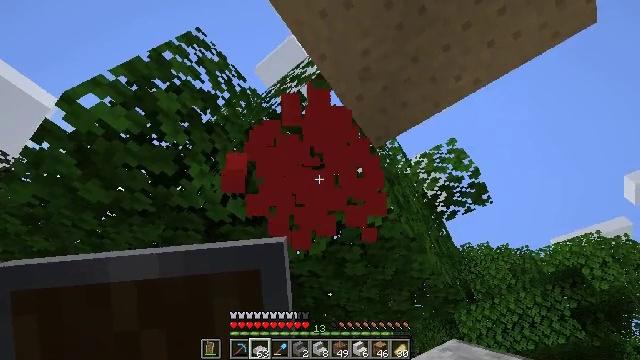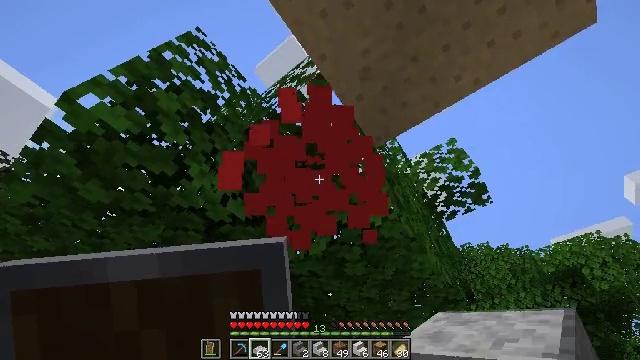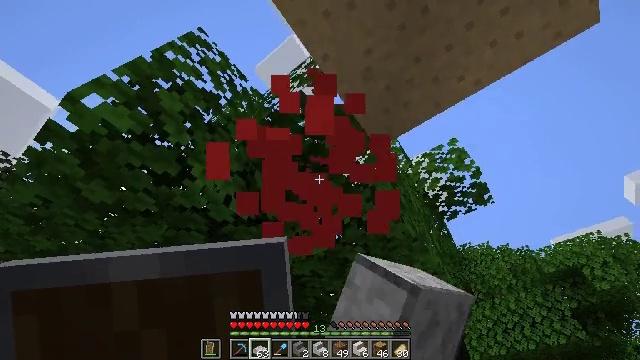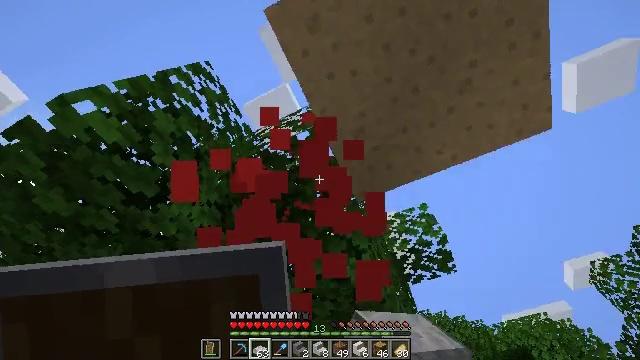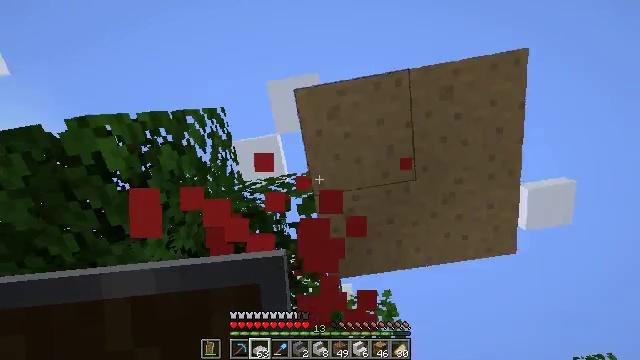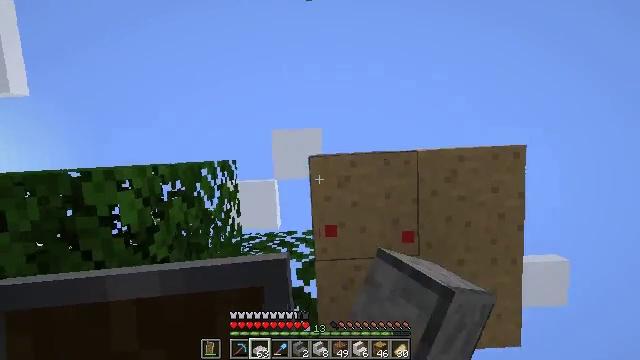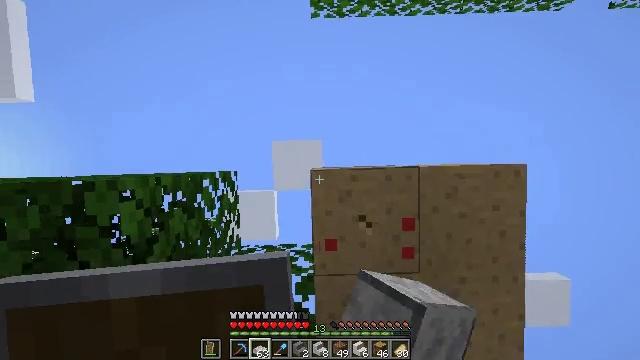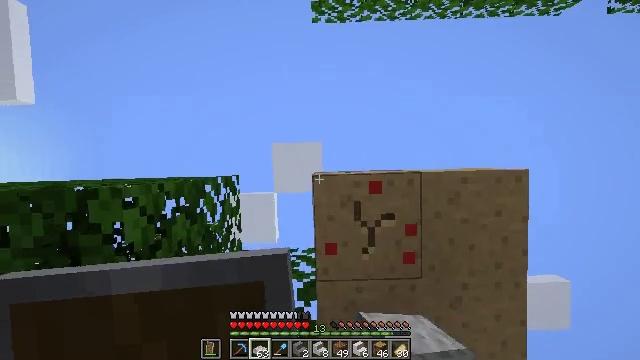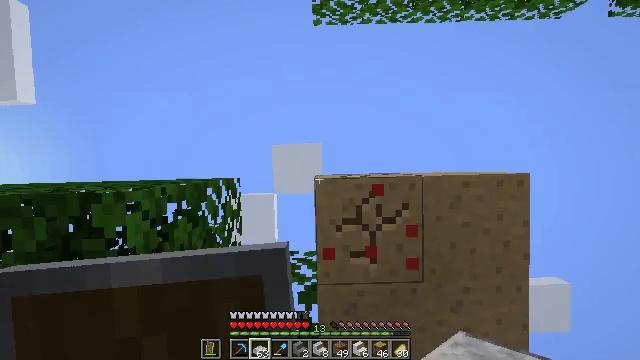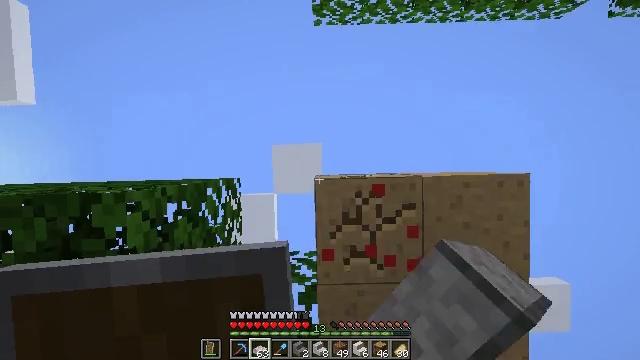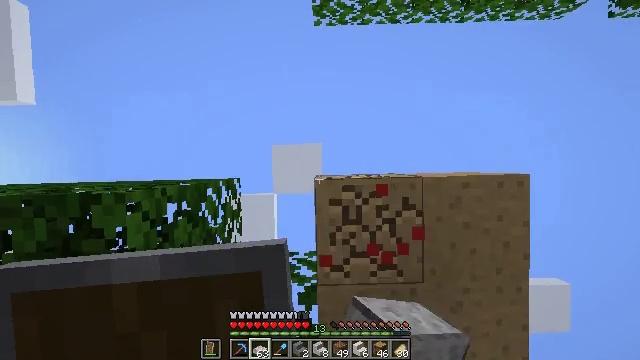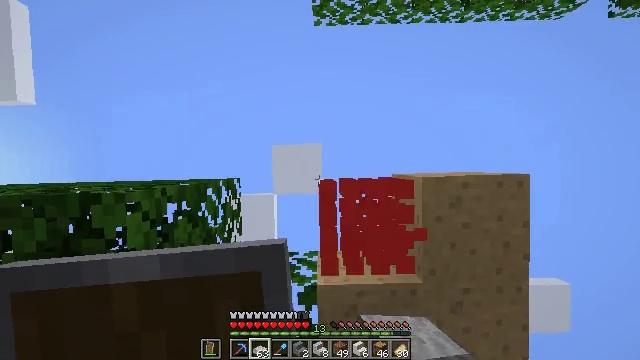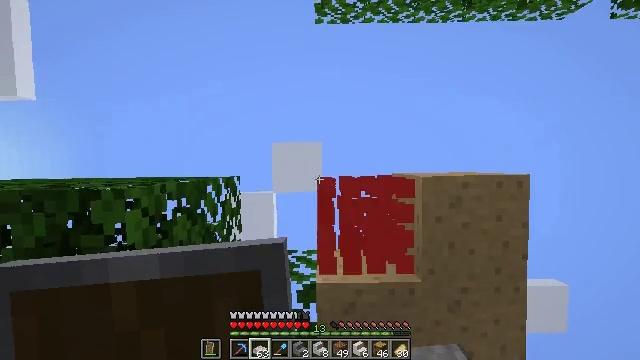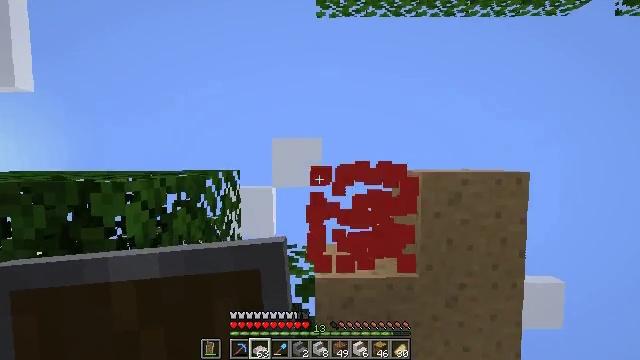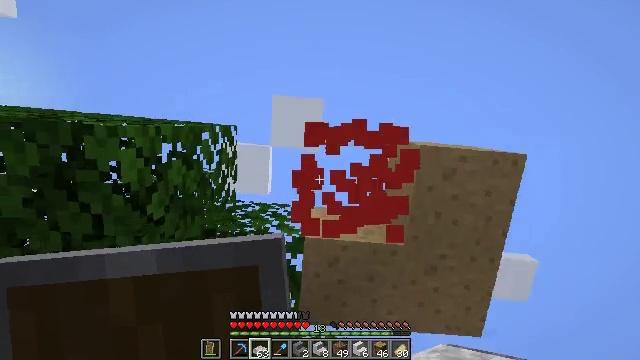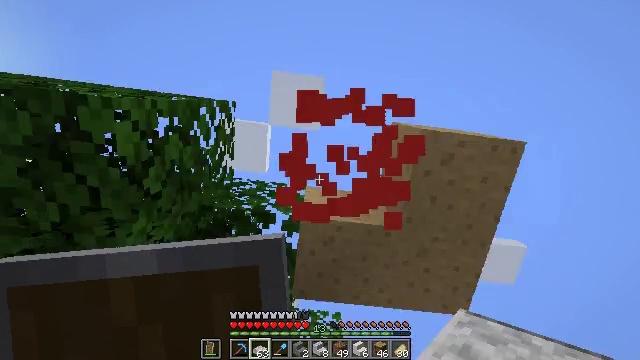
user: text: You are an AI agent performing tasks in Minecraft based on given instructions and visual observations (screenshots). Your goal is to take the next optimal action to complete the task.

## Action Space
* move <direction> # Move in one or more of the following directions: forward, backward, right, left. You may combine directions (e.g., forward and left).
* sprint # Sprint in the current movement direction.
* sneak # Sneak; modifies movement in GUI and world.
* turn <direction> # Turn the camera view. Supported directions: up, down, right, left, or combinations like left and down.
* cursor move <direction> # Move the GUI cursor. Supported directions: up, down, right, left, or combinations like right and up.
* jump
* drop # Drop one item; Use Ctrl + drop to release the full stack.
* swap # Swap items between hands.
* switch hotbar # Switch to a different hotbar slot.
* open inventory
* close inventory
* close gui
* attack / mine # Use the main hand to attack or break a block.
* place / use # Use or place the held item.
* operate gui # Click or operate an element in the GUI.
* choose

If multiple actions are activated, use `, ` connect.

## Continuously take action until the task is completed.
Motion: motion action
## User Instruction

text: Collect red mushroom blocks for building.
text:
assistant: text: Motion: attack / mine
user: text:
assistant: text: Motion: move left, attack / mine
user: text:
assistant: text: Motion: move back and move left, turn right and up, attack / mine
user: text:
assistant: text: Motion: move back and move left, turn right and up, attack / mine
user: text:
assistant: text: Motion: turn right and up, attack / mine
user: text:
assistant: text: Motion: turn right and up, attack / mine
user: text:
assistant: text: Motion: attack / mine
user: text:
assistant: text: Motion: attack / mine
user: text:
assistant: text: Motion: attack / mine
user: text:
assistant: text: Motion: attack / mine
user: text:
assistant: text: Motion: attack / mine
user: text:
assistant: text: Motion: attack / mine
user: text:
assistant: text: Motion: turn down, attack / mine
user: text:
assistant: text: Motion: turn right and down, attack / mine
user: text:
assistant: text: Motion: turn right and down, attack / mine
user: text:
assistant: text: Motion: move forward and move right, turn right and down, attack / mine
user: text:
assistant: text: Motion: move forward and move right, attack / mine
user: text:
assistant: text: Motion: turn up, attack / mine
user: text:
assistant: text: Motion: attack / mine
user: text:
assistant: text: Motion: attack / mine
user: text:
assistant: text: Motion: attack / mine
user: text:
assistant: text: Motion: attack / mine
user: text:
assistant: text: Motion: attack / mine
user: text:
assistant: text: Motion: attack / mine
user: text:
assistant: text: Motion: attack / mine
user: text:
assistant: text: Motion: attack / mine
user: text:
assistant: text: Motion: move right, attack / mine
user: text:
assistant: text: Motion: move right, turn right and up, attack / mine
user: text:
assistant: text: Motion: move right, turn right and up, attack / mine
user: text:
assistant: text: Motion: attack / mine